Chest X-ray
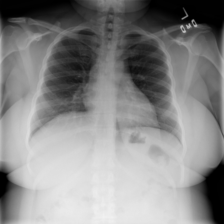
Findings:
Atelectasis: negative
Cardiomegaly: negative
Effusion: negative
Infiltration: negative
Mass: negative
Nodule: negative
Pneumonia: negative
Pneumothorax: negative
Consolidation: negative
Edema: negative
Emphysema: negative
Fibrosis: negative
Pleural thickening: negative
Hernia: negative